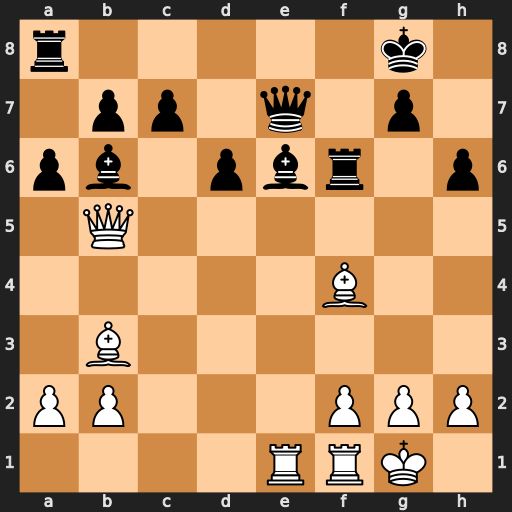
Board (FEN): r5k1/1pp1q1p1/pb1pbr1p/1Q6/5B2/1B6/PP3PPP/4RRK1
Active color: w
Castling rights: -
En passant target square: -
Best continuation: Rxe6 axb5 Rxe7+